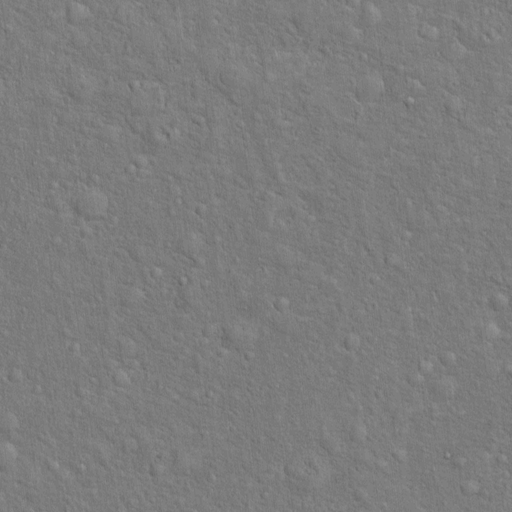
Classes present: Background